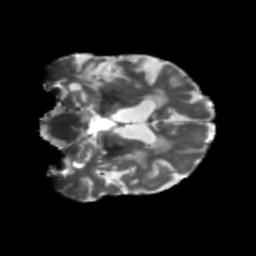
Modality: T2w
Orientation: coronal
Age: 66
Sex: female
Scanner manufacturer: siemens
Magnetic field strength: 3 T
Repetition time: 5.25 s
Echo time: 0.08 s